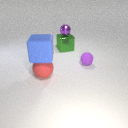
small purple rubber sphere in front of large green metal cube